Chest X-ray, AP view. Patient: 54 years old, sex M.
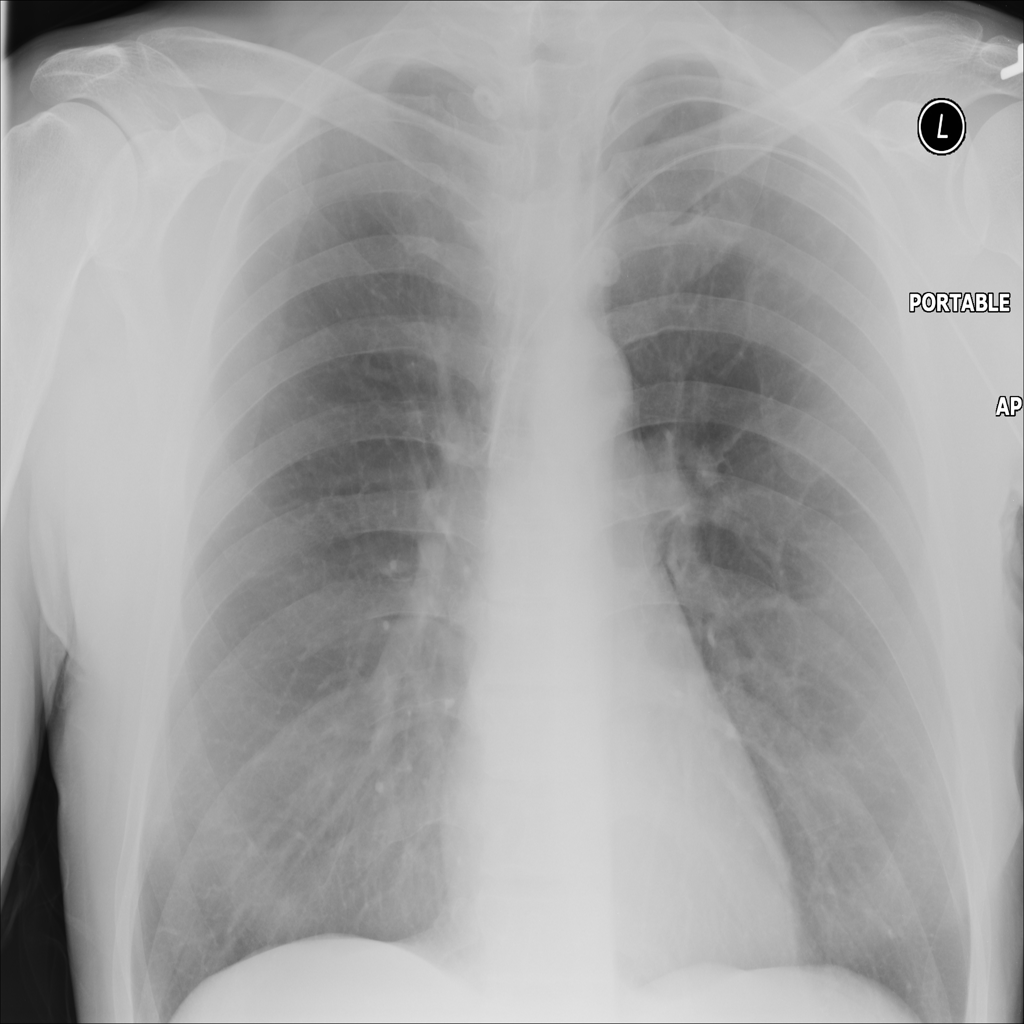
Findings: No Finding